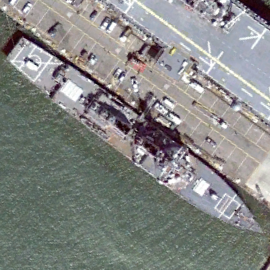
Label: destroyer